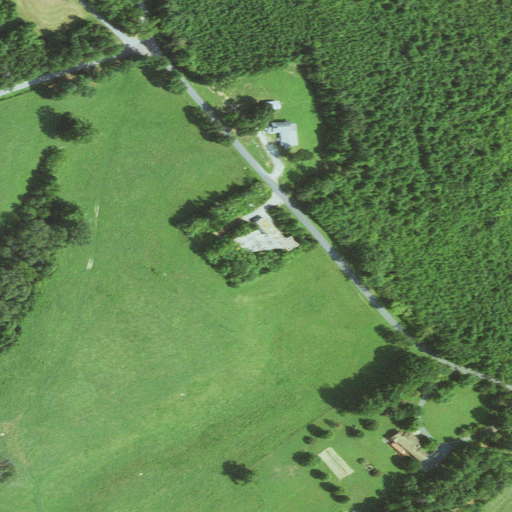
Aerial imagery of mountain in Virginia named Lyle Mountain containing pasture, deciduous forest, open development, mixed forest, low intensity development, evergreen forest, and grassland